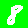
Digit: 8